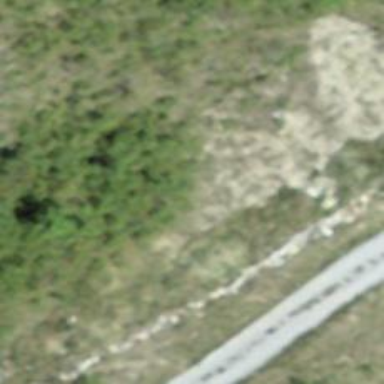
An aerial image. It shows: Unpaved path.